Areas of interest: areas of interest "Heroic Bee Badminton Hall"
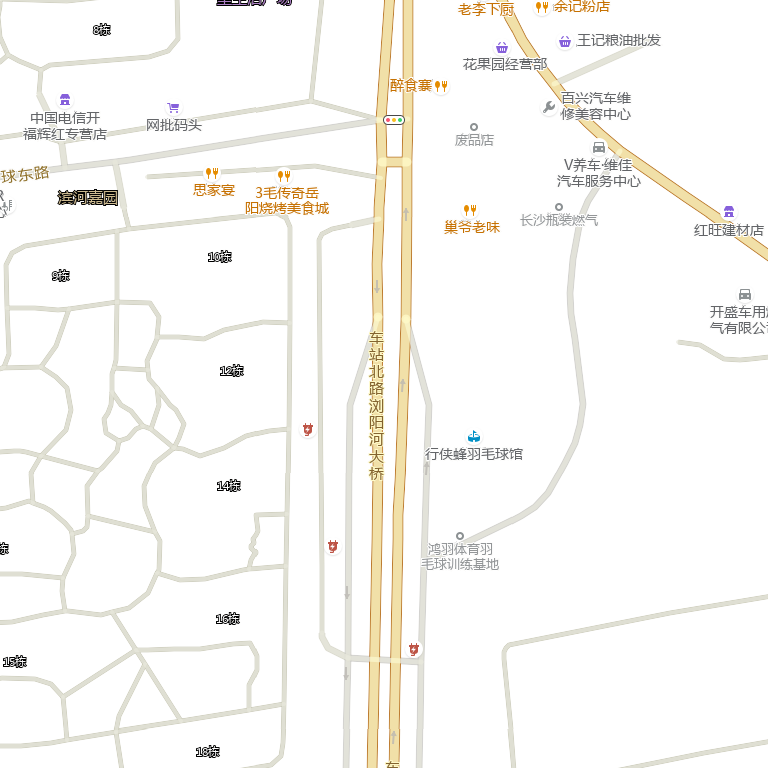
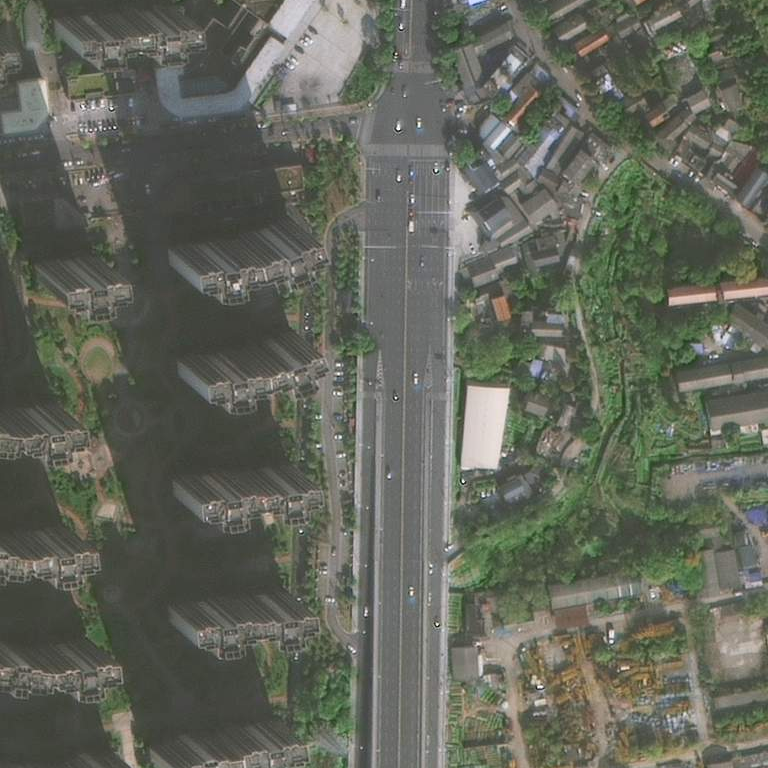